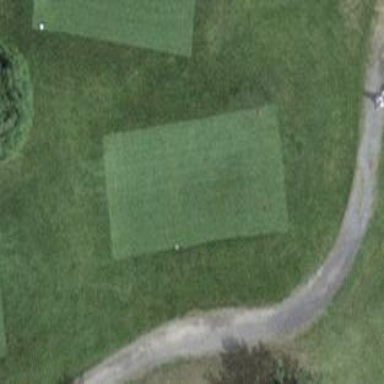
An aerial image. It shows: Golf tee on grassy land.